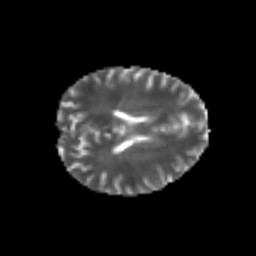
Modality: T2w
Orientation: axial
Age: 25
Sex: male
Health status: healthy